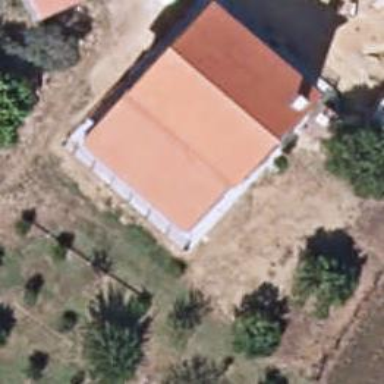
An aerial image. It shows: Simple house.